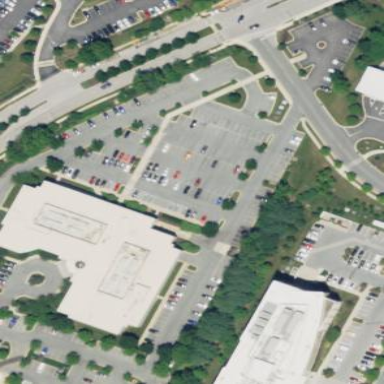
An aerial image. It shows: Commercial building.